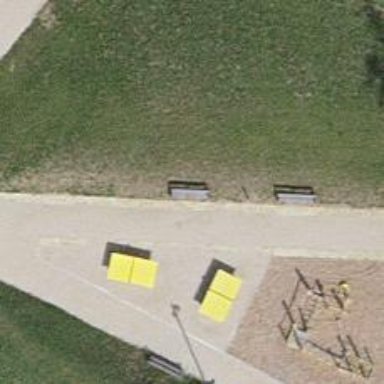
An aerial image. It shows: Bench.